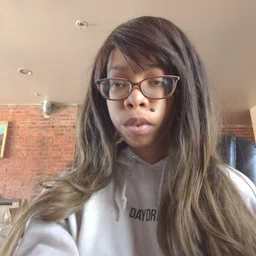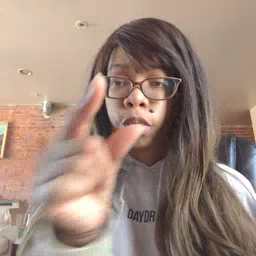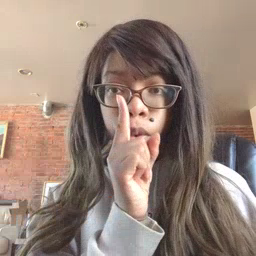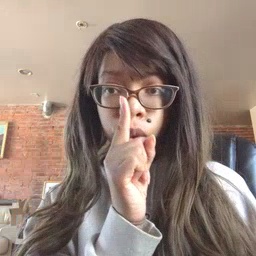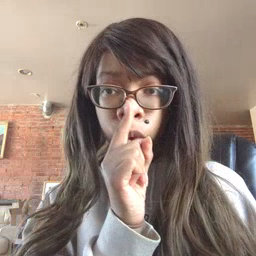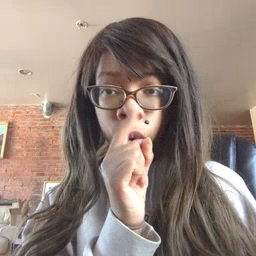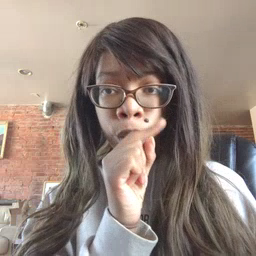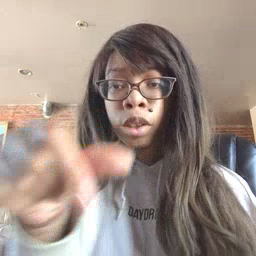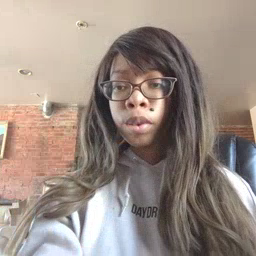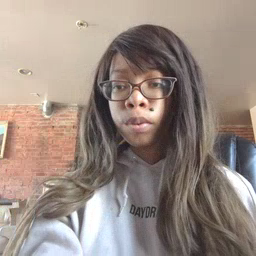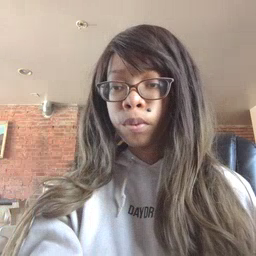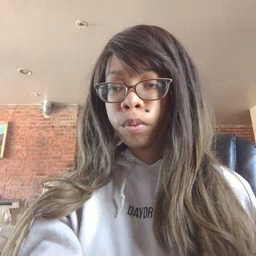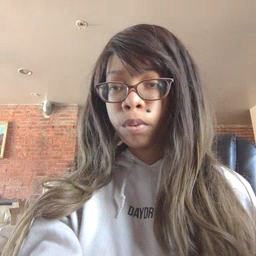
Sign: mouse